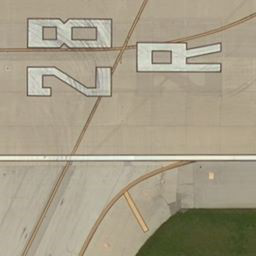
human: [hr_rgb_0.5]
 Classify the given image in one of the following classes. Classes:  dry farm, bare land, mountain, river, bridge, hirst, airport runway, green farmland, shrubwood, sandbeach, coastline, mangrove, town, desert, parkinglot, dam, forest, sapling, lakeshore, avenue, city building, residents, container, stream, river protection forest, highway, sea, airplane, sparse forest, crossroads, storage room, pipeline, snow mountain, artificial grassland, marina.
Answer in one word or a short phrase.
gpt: airport runway